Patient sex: F
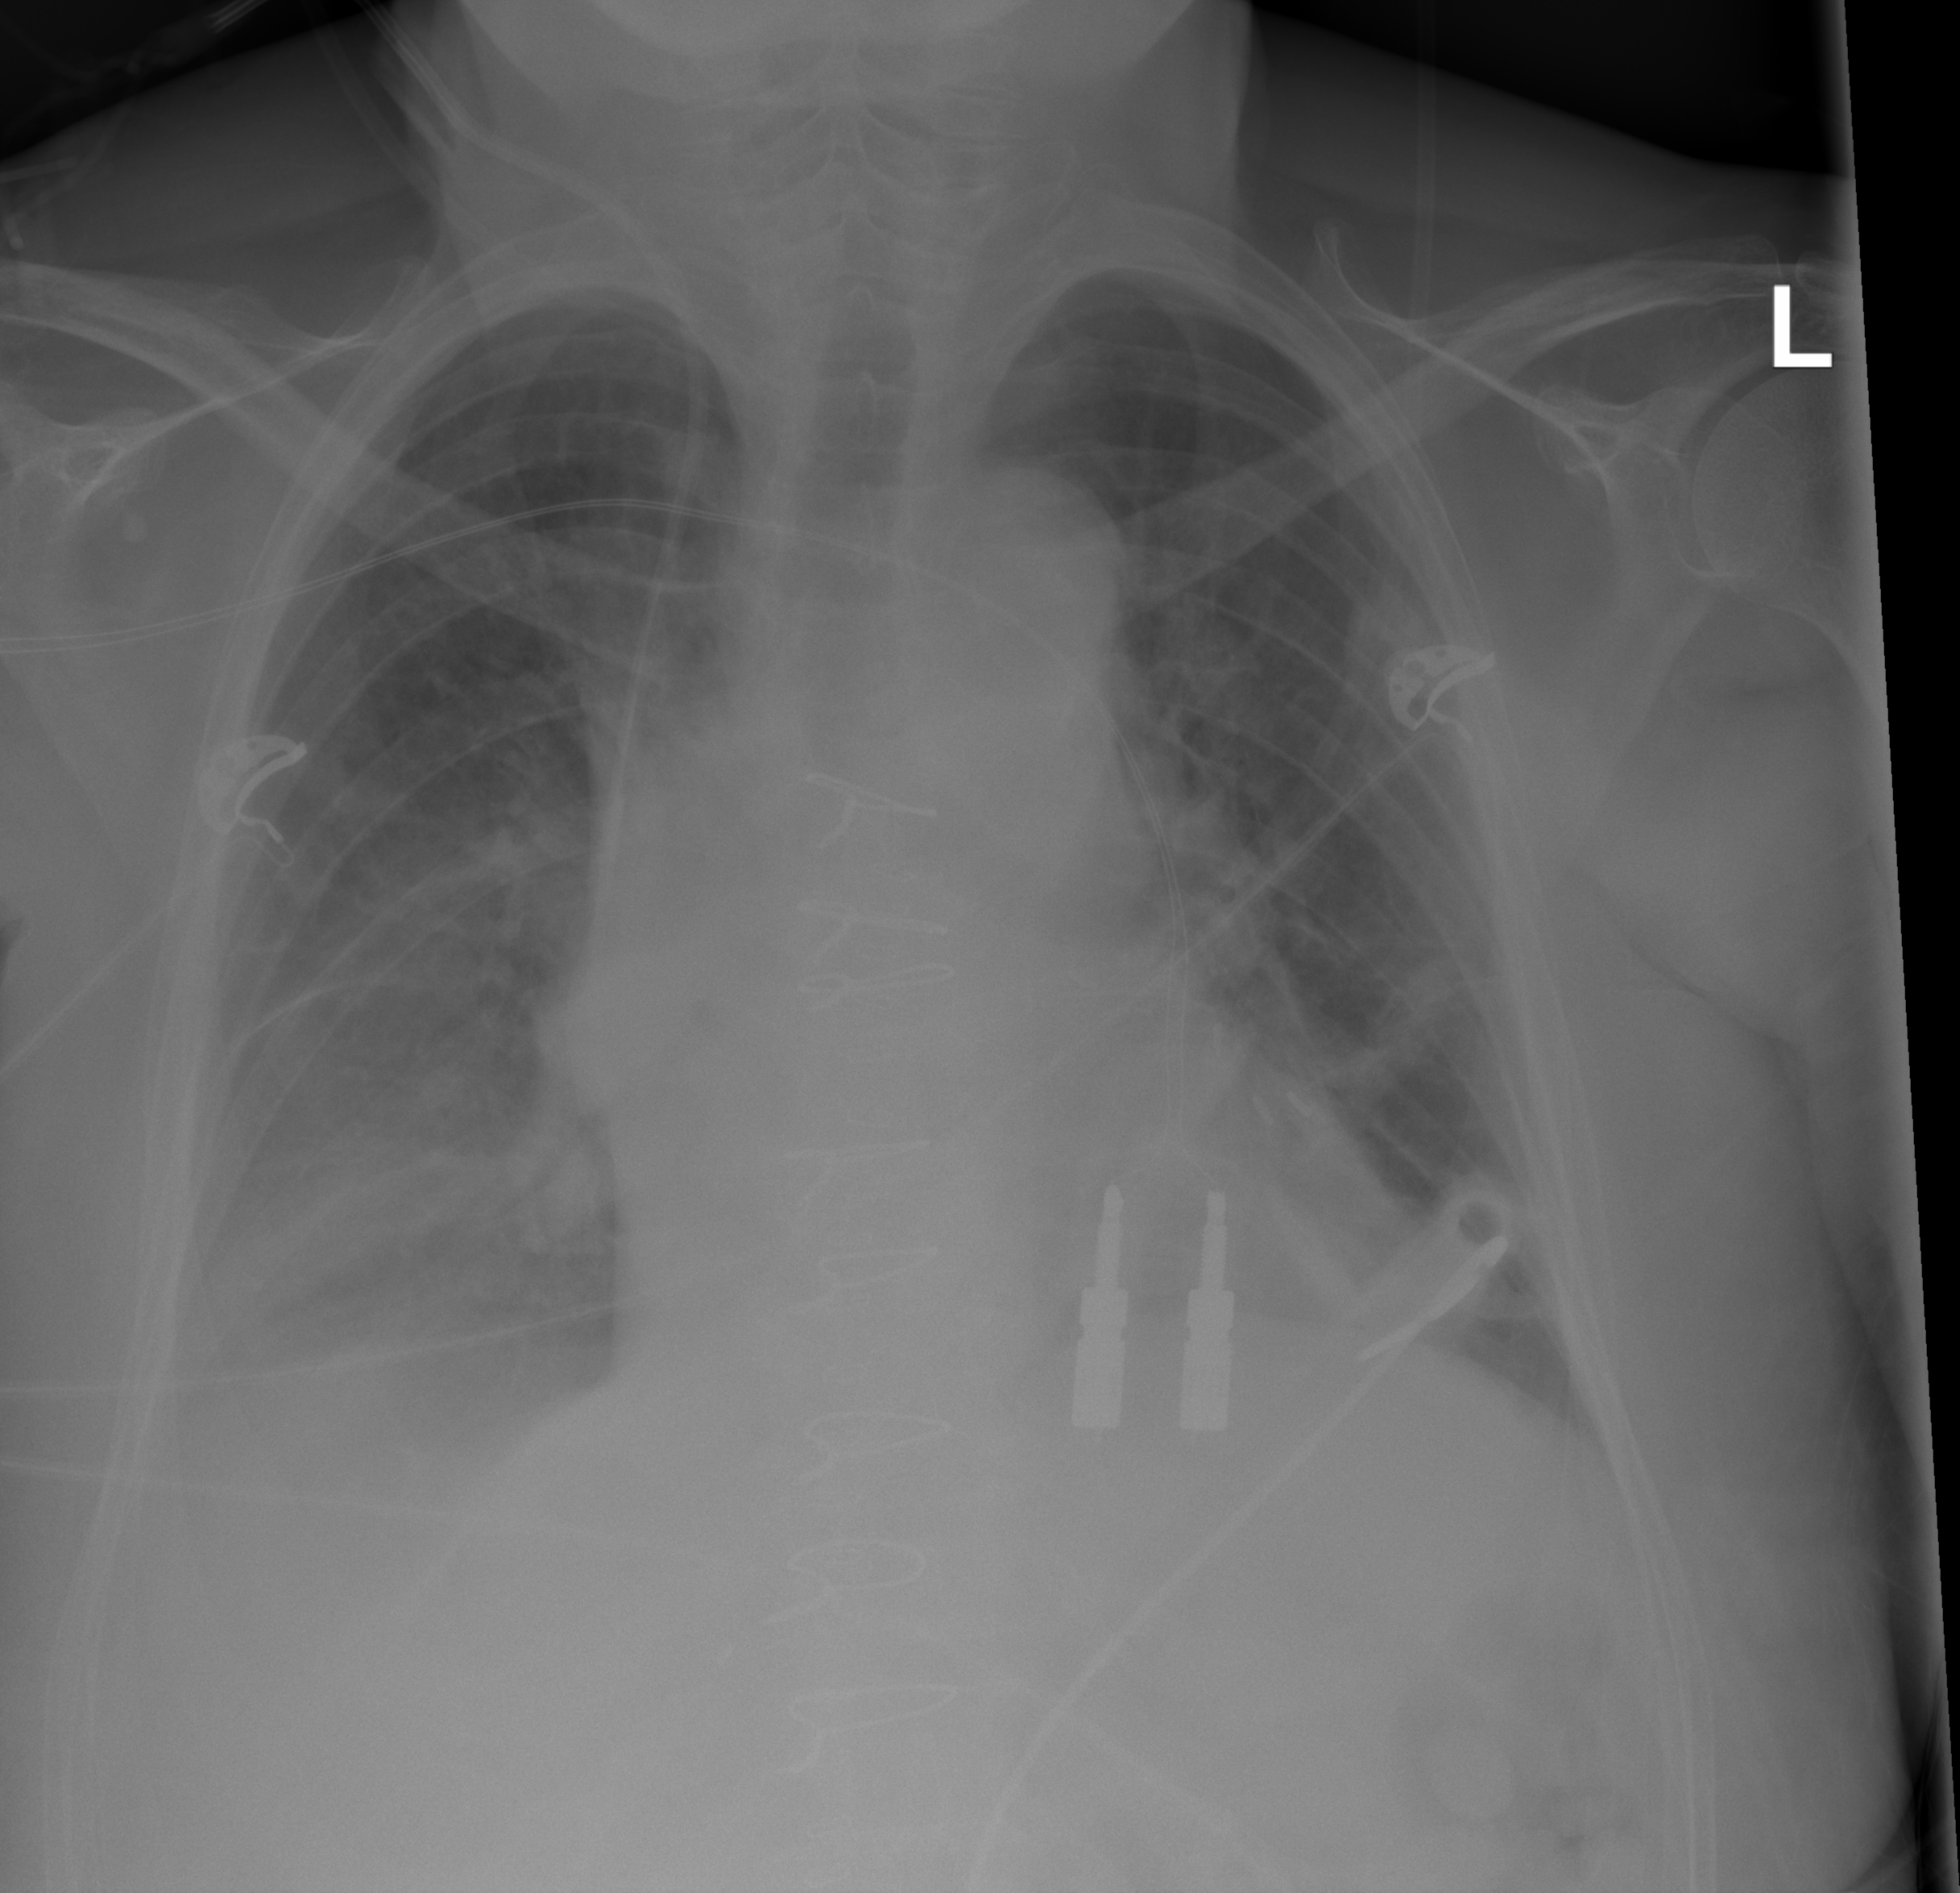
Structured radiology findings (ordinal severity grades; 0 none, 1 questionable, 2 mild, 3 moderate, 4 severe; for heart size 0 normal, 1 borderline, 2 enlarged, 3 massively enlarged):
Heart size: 2
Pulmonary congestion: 0
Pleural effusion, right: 2
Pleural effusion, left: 0
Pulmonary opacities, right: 0
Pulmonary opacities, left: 0
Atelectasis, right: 2
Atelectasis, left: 2